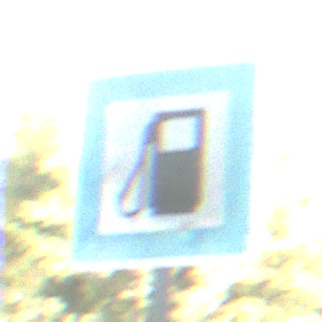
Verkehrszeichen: Tankstelle
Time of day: MorningAfternoon
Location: Outdoor (Nature)
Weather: Clear
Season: NotSpecified
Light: Natural